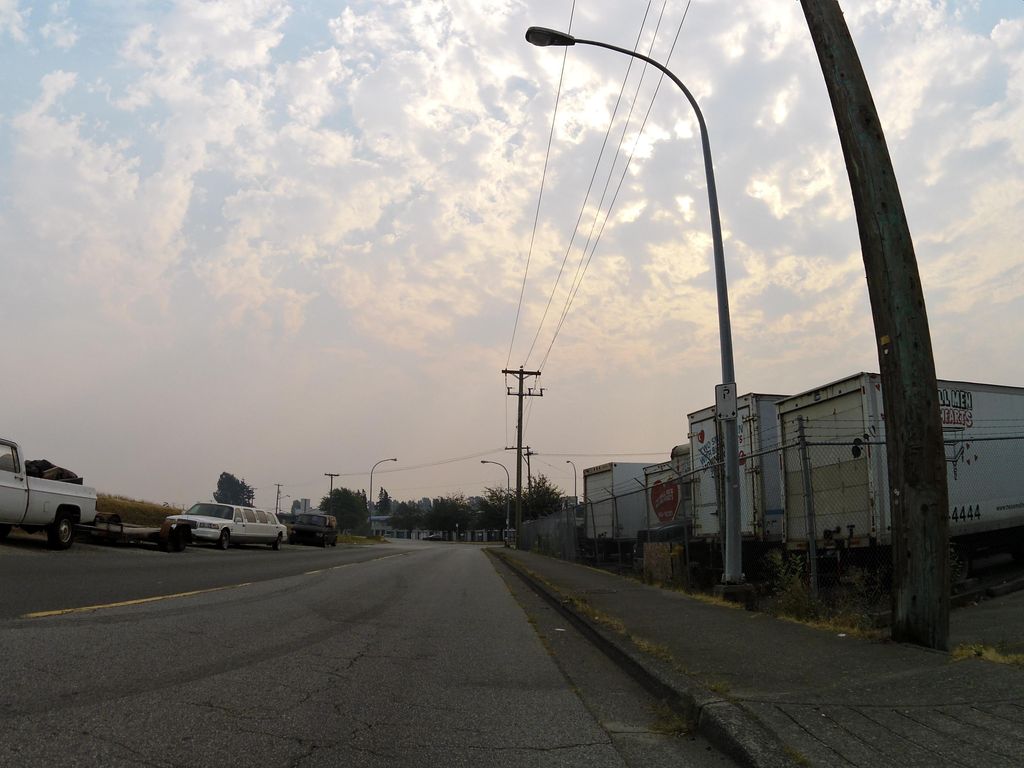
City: vancouver